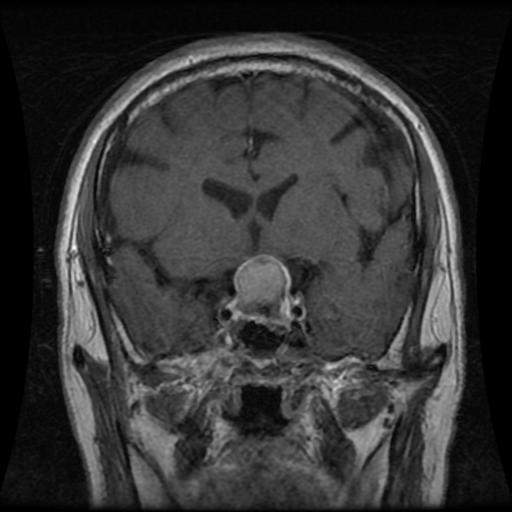
Label: pituitary